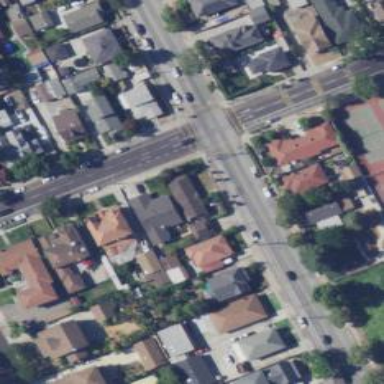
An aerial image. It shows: Secondary asphalt road surrounded by residential properties.